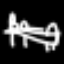
Label: bed